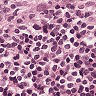
Metastatic tissue present: no